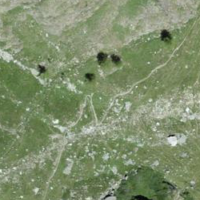
EUNIS habitat code: 26
Species observed at this site:
Arnica montana
Campanula barbata